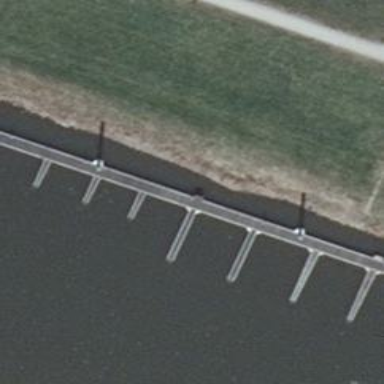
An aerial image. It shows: Man-made pier.